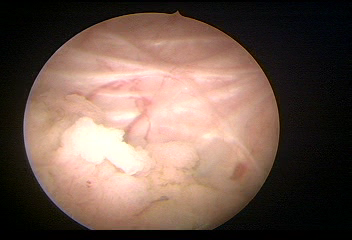
Modality: WLC
Class: Malignant
Subclass: HighGradePapillary
Lesion: L2
Stage: Ta
Morphology: Papillary
Bladder cancer association: Yes
Annotated structures: Tumor